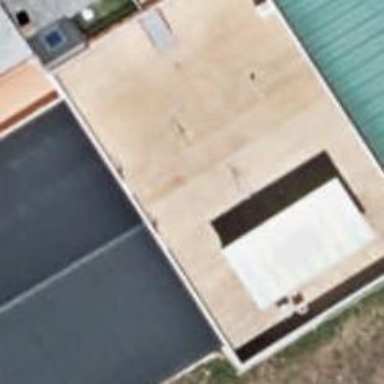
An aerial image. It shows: Part of building.